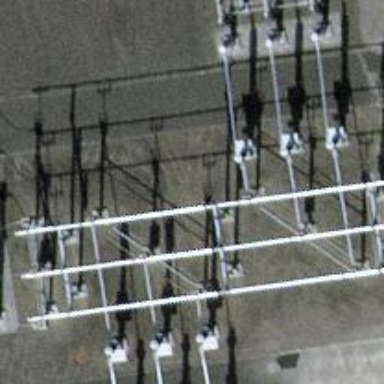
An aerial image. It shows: Power line with three cables.